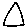
Label: triangle